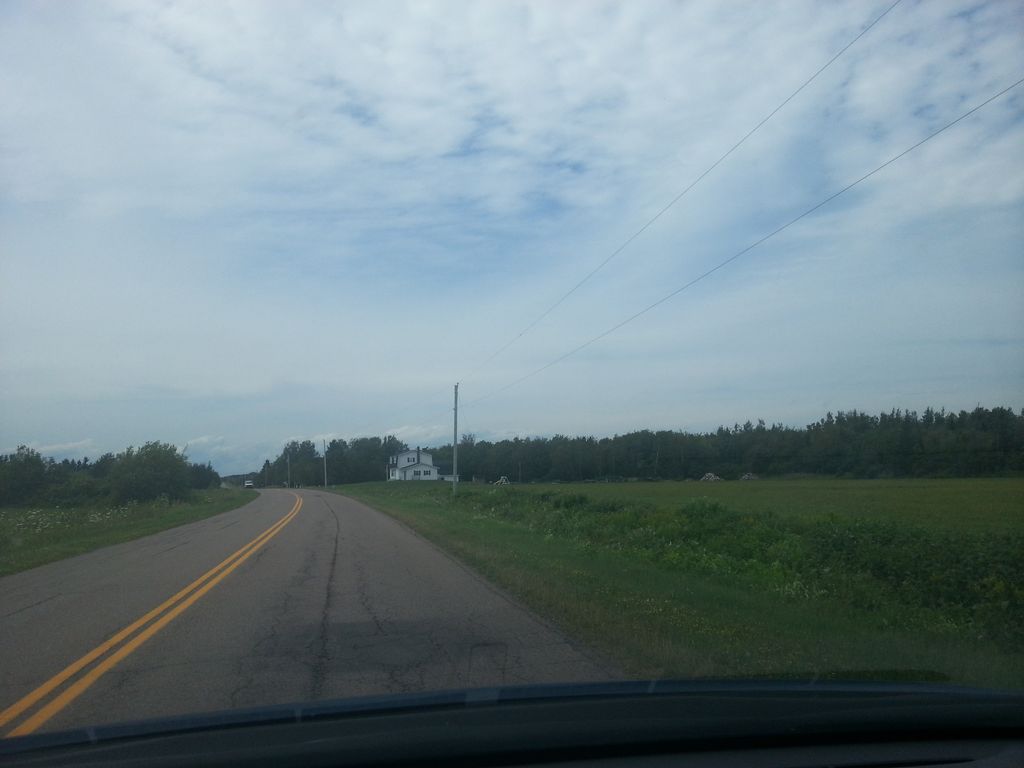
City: charlottetown